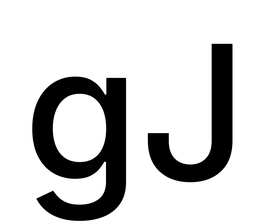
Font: Inter_Medium